Aerial crown-view tile of a tropical tree (Barro Colorado Island, Panama), acquired 20240918:
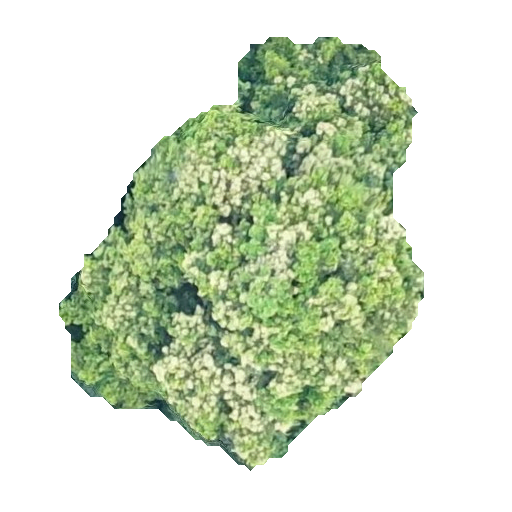
Species: Prioria copaifera
GBIF accepted scientific name: Prioria copaifera
Crown area: 160.635 m²